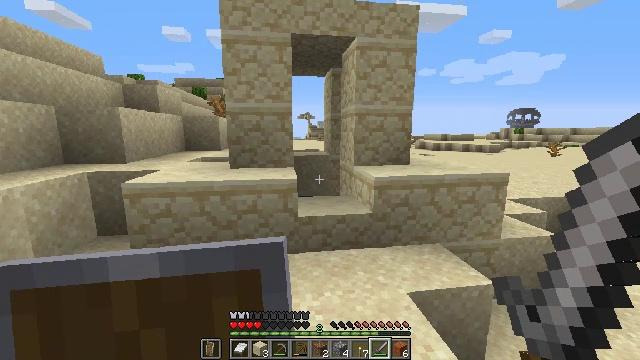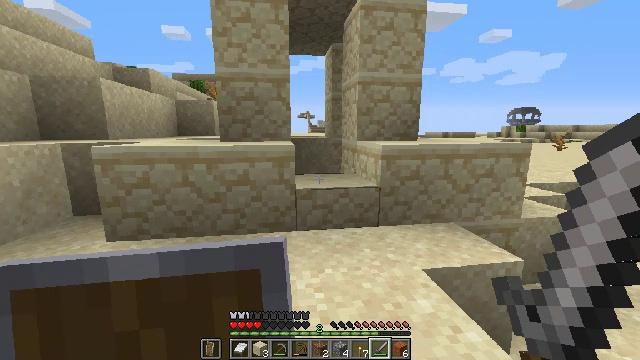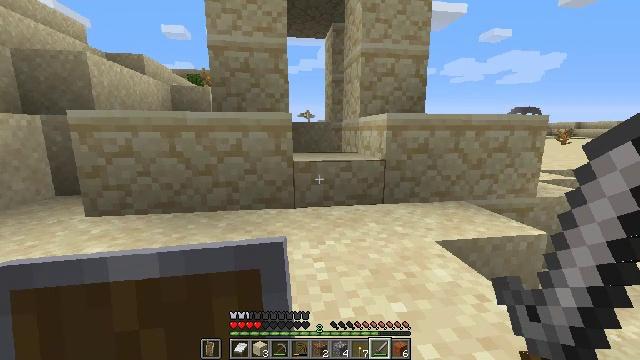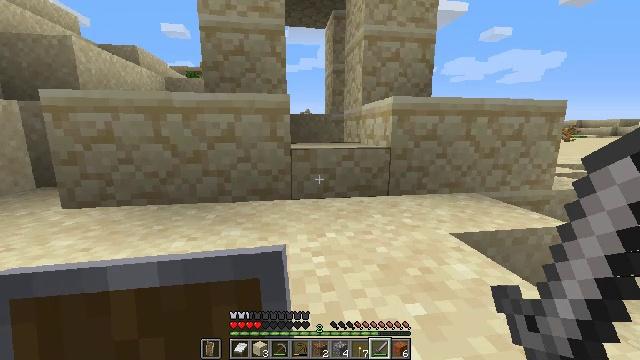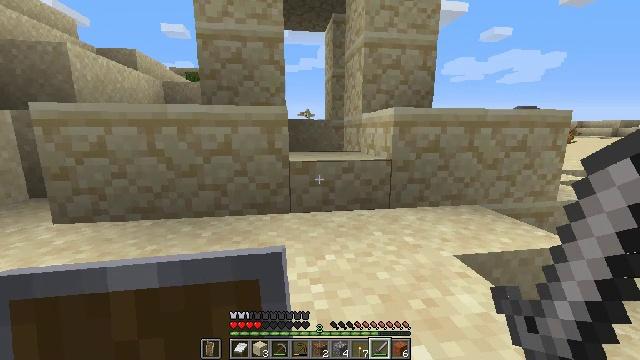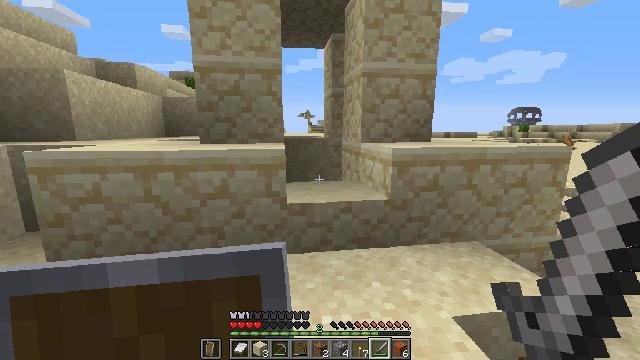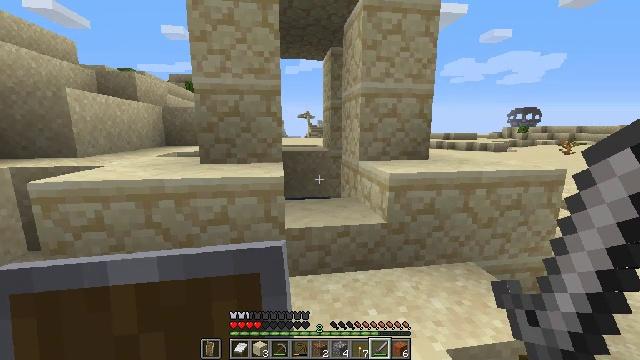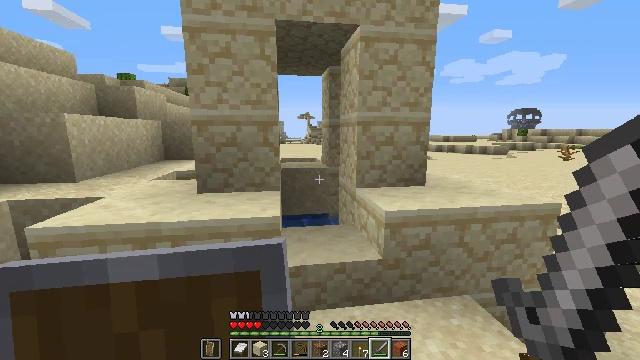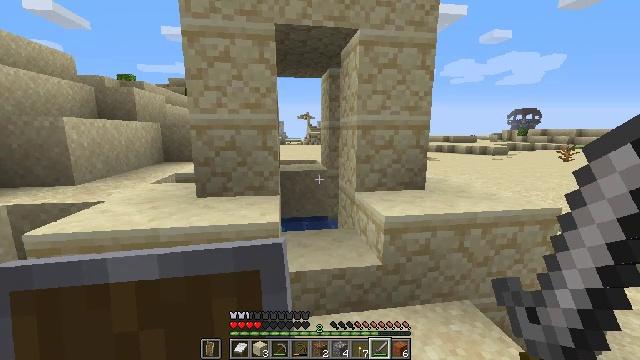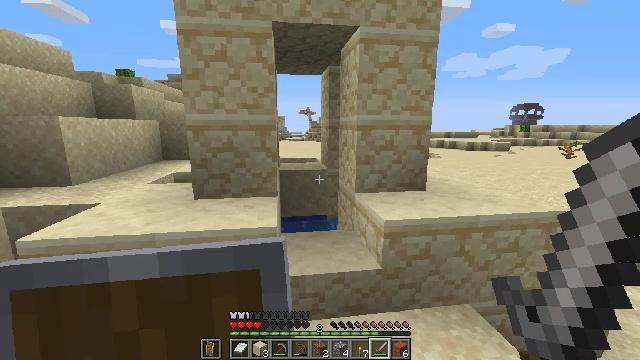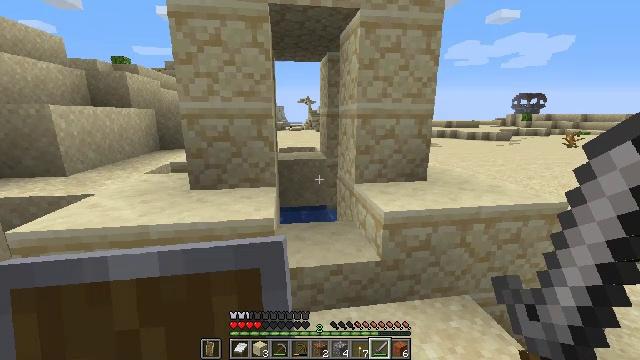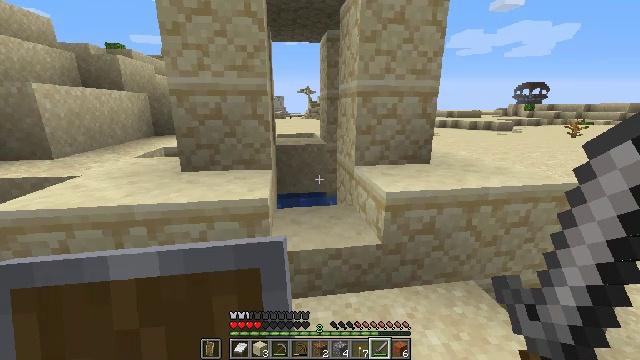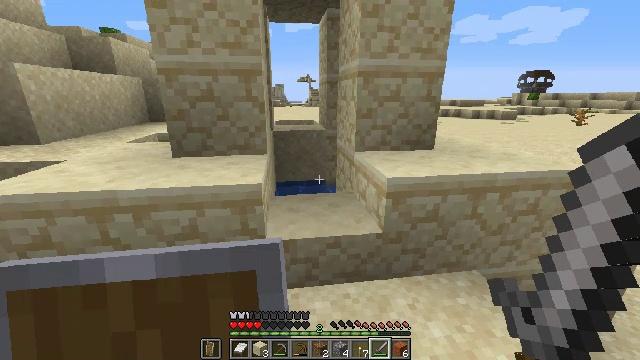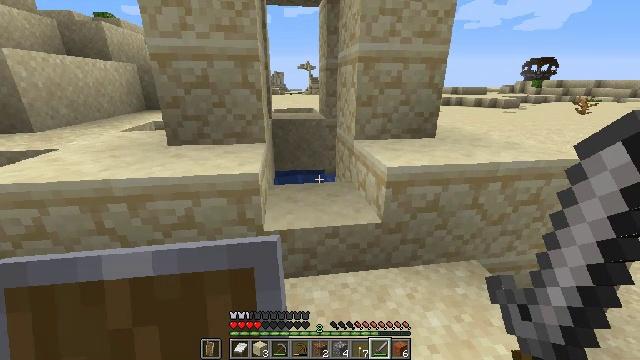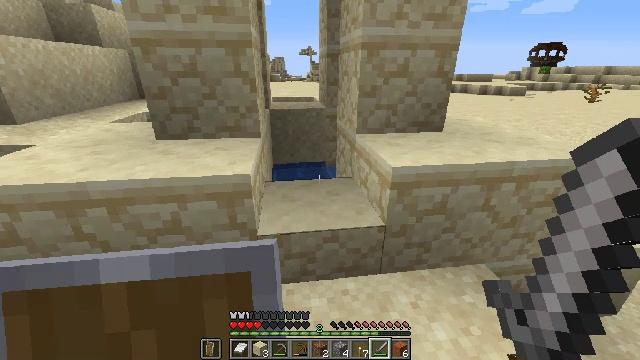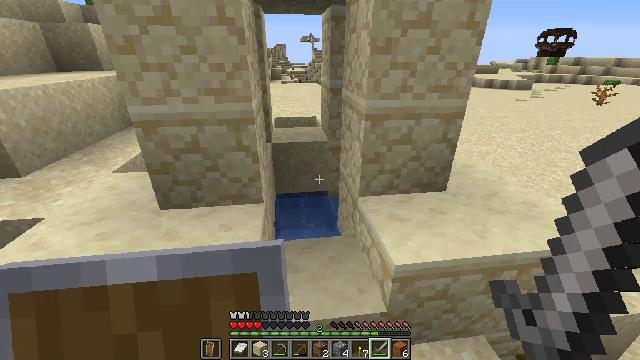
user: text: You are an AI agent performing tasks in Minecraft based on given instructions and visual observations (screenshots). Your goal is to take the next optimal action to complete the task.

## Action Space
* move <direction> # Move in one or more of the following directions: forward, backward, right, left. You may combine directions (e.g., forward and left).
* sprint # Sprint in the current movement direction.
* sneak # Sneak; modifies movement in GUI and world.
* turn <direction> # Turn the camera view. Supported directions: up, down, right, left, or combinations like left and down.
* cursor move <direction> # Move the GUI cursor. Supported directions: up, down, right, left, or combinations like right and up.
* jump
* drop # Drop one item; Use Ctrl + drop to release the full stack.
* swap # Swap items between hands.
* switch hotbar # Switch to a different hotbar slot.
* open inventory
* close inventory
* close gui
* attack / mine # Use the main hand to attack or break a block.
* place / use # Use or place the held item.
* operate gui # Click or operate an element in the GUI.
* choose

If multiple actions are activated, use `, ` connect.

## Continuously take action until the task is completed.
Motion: motion action
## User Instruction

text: Collect sand to make glass.
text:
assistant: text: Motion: move forward, jump
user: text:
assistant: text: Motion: move forward, jump
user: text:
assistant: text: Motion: move forward, jump
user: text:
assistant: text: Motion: move forward, jump
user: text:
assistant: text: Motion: move forward, jump
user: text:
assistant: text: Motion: move forward, jump
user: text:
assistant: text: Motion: move forward, jump
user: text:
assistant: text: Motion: move forward, jump
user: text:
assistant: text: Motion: move forward, turn down, jump
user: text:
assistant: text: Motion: move forward, turn down, jump
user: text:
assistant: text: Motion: move forward, turn down, jump
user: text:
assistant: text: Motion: move forward, turn down, jump
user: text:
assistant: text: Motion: move forward, turn down, jump
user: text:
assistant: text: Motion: move forward, turn down, jump
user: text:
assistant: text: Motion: move forward, turn down, jump
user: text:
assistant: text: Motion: move forward, turn down, jump
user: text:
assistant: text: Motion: move forward, turn down, jump
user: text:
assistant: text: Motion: move forward, turn down, jump
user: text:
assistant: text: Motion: move forward, turn down, jump
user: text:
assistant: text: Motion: move forward, turn down, jump
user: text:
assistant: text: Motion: move forward, turn down, jump
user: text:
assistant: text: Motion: move forward, turn down, jump
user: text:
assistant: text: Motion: move forward, turn left and down, jump
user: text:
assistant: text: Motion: move forward, turn left, jump
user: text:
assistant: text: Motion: move forward, jump
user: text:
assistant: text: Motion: move forward, jump
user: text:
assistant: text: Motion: move forward, turn down, jump
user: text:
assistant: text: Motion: move forward, jump
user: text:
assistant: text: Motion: move forward, turn down, jump
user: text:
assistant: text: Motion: move forward, turn down, jump